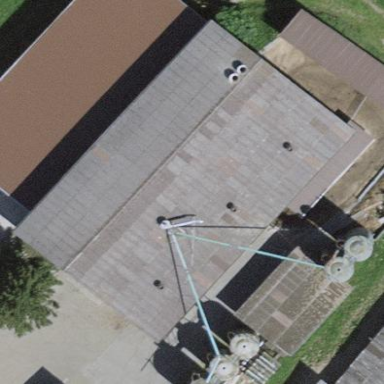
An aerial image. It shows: Rural barn.